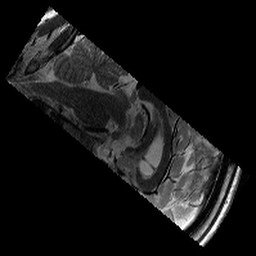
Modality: T2w
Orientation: sagittal
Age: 13
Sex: male
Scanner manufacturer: siemens
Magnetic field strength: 3 T
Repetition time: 9.23 s
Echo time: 0.067 s